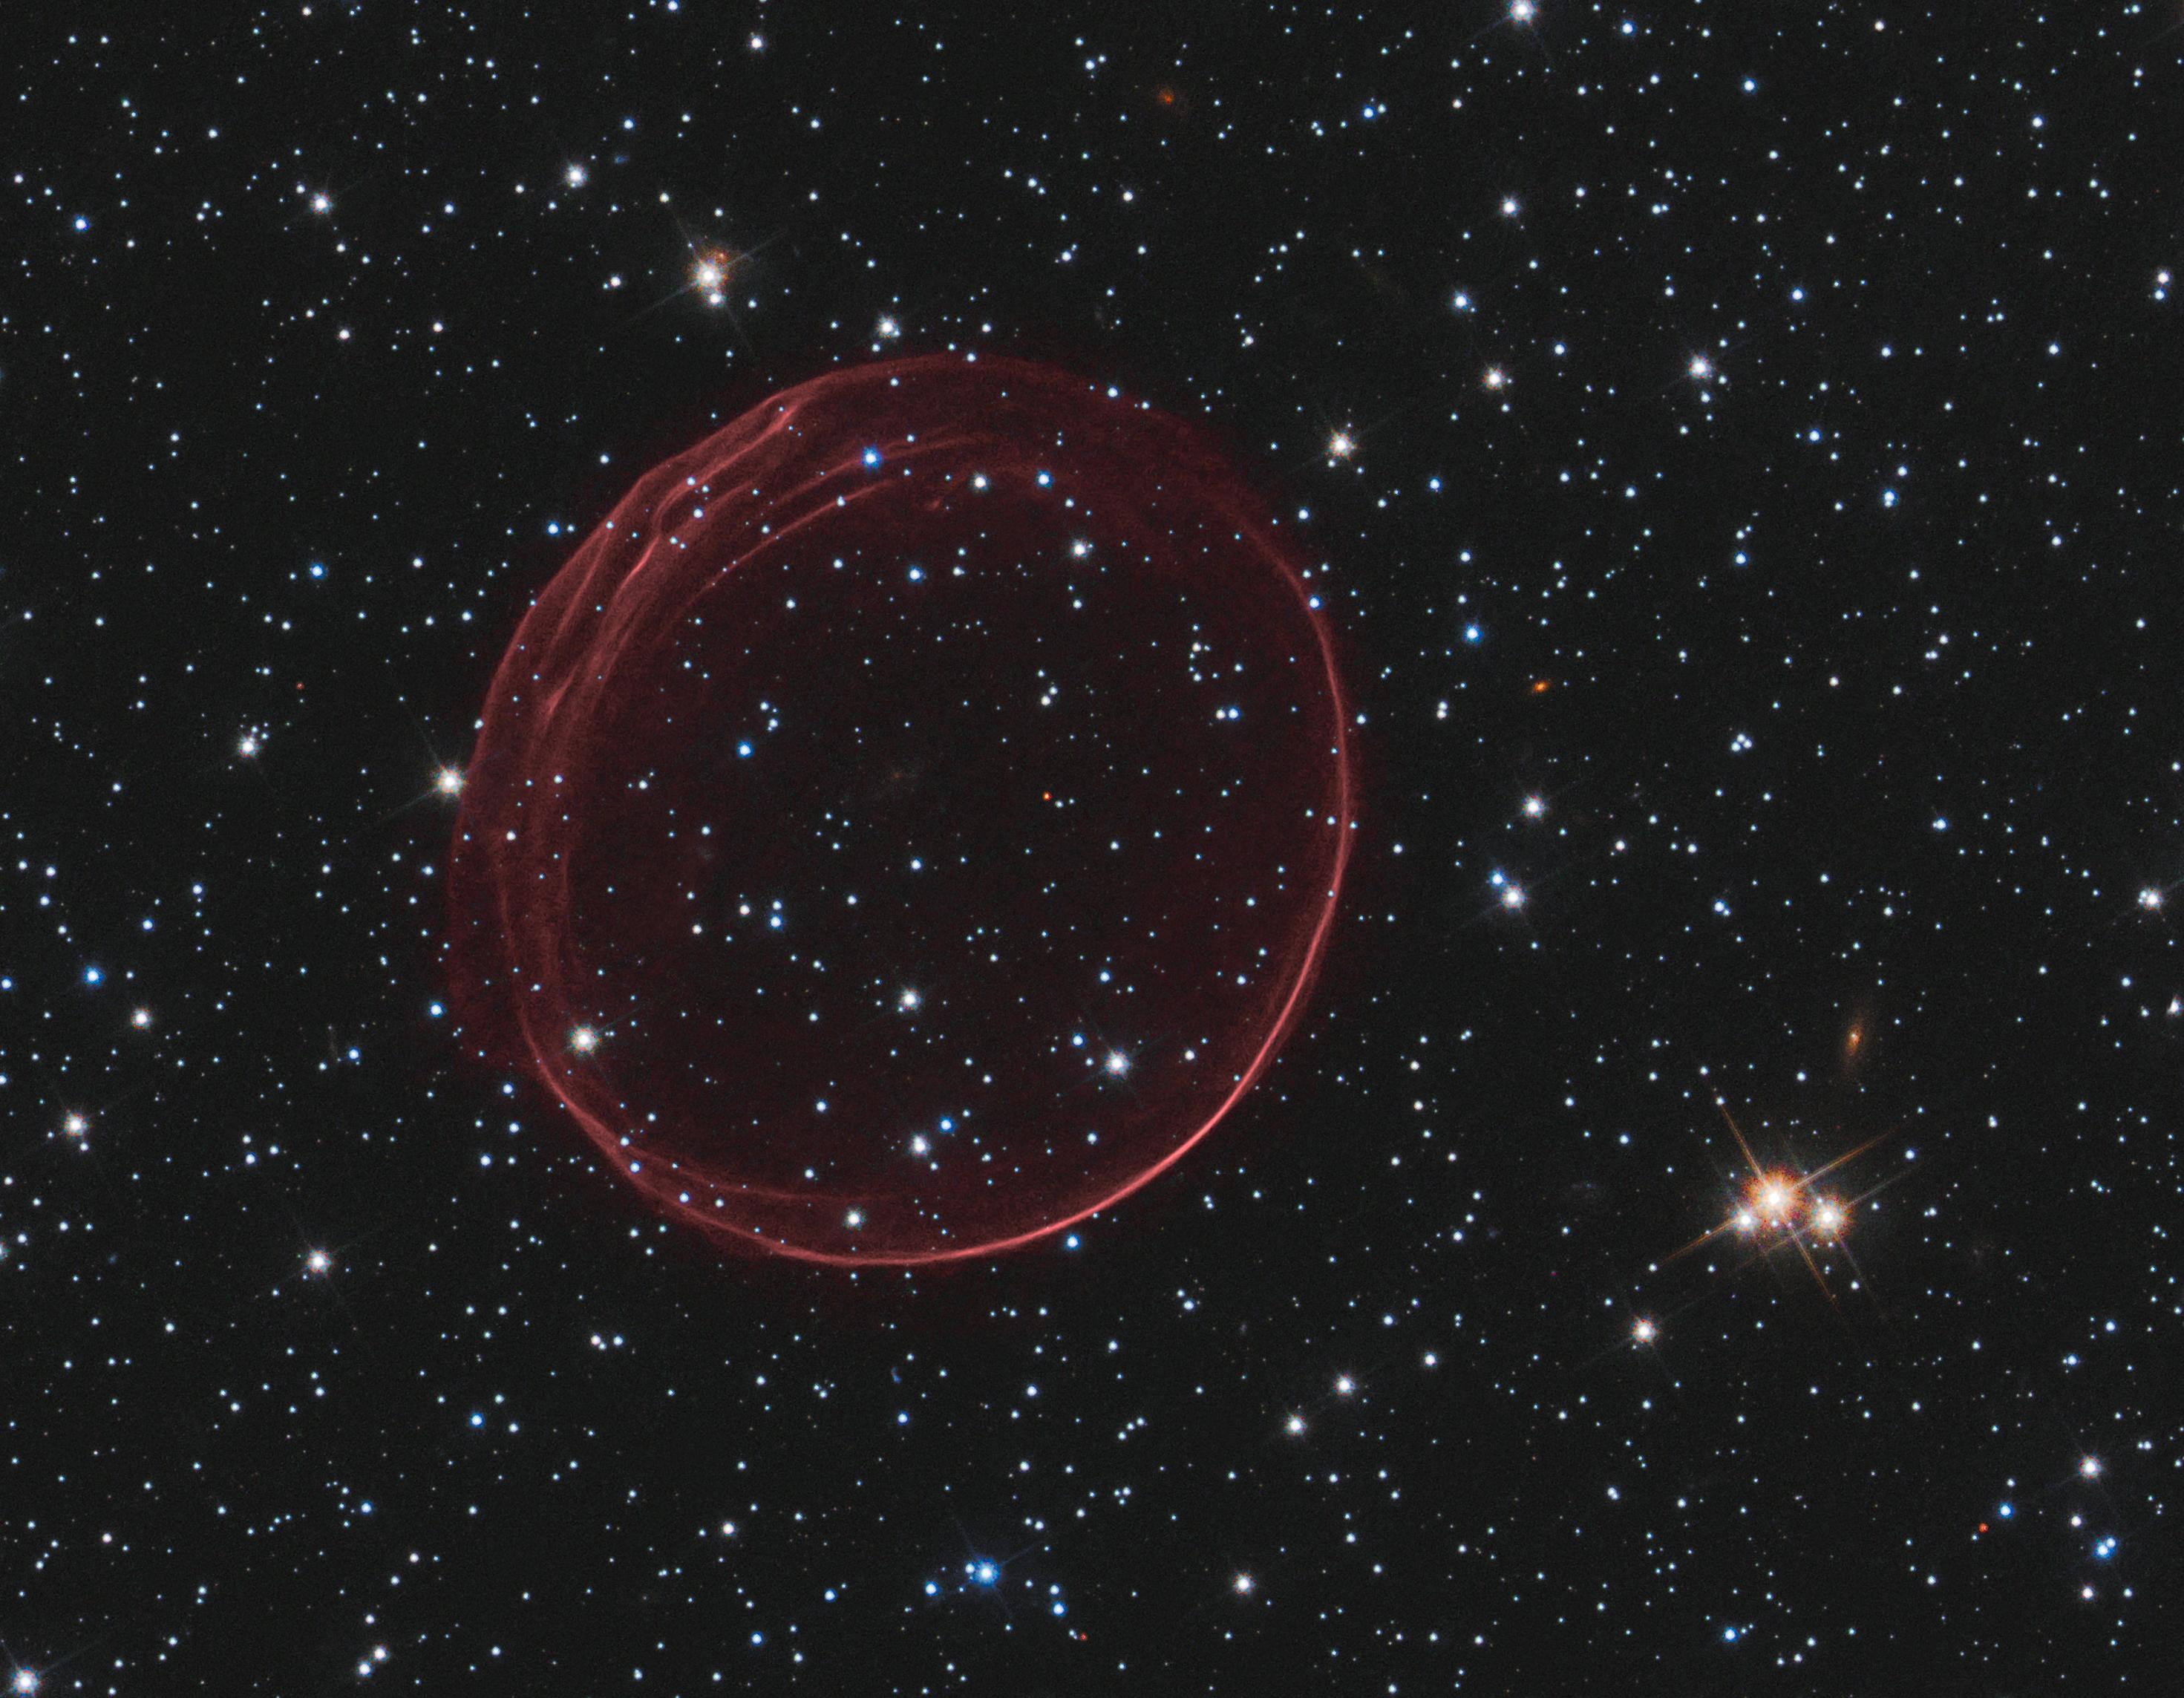
Hubble Supernova Bubble Resembles Holiday Ornament Hubble Supernova Bubble Resembles Holiday Ornament, nasa, hubble, holidayornament, goddardspaceflightcenter